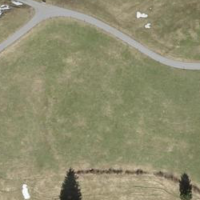
EUNIS habitat code: 24
Species observed at this site:
Silene dioica
Succisa pratensis